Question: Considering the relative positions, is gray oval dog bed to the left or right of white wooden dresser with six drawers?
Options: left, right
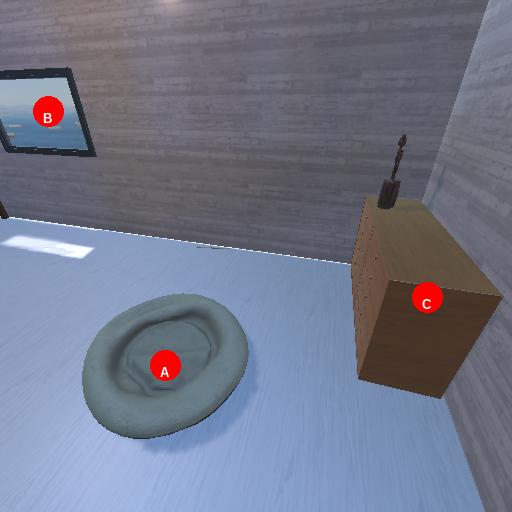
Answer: left